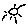
Label: sun